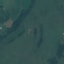
Land use / land cover: Pasture